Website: crate-barrel
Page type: payment
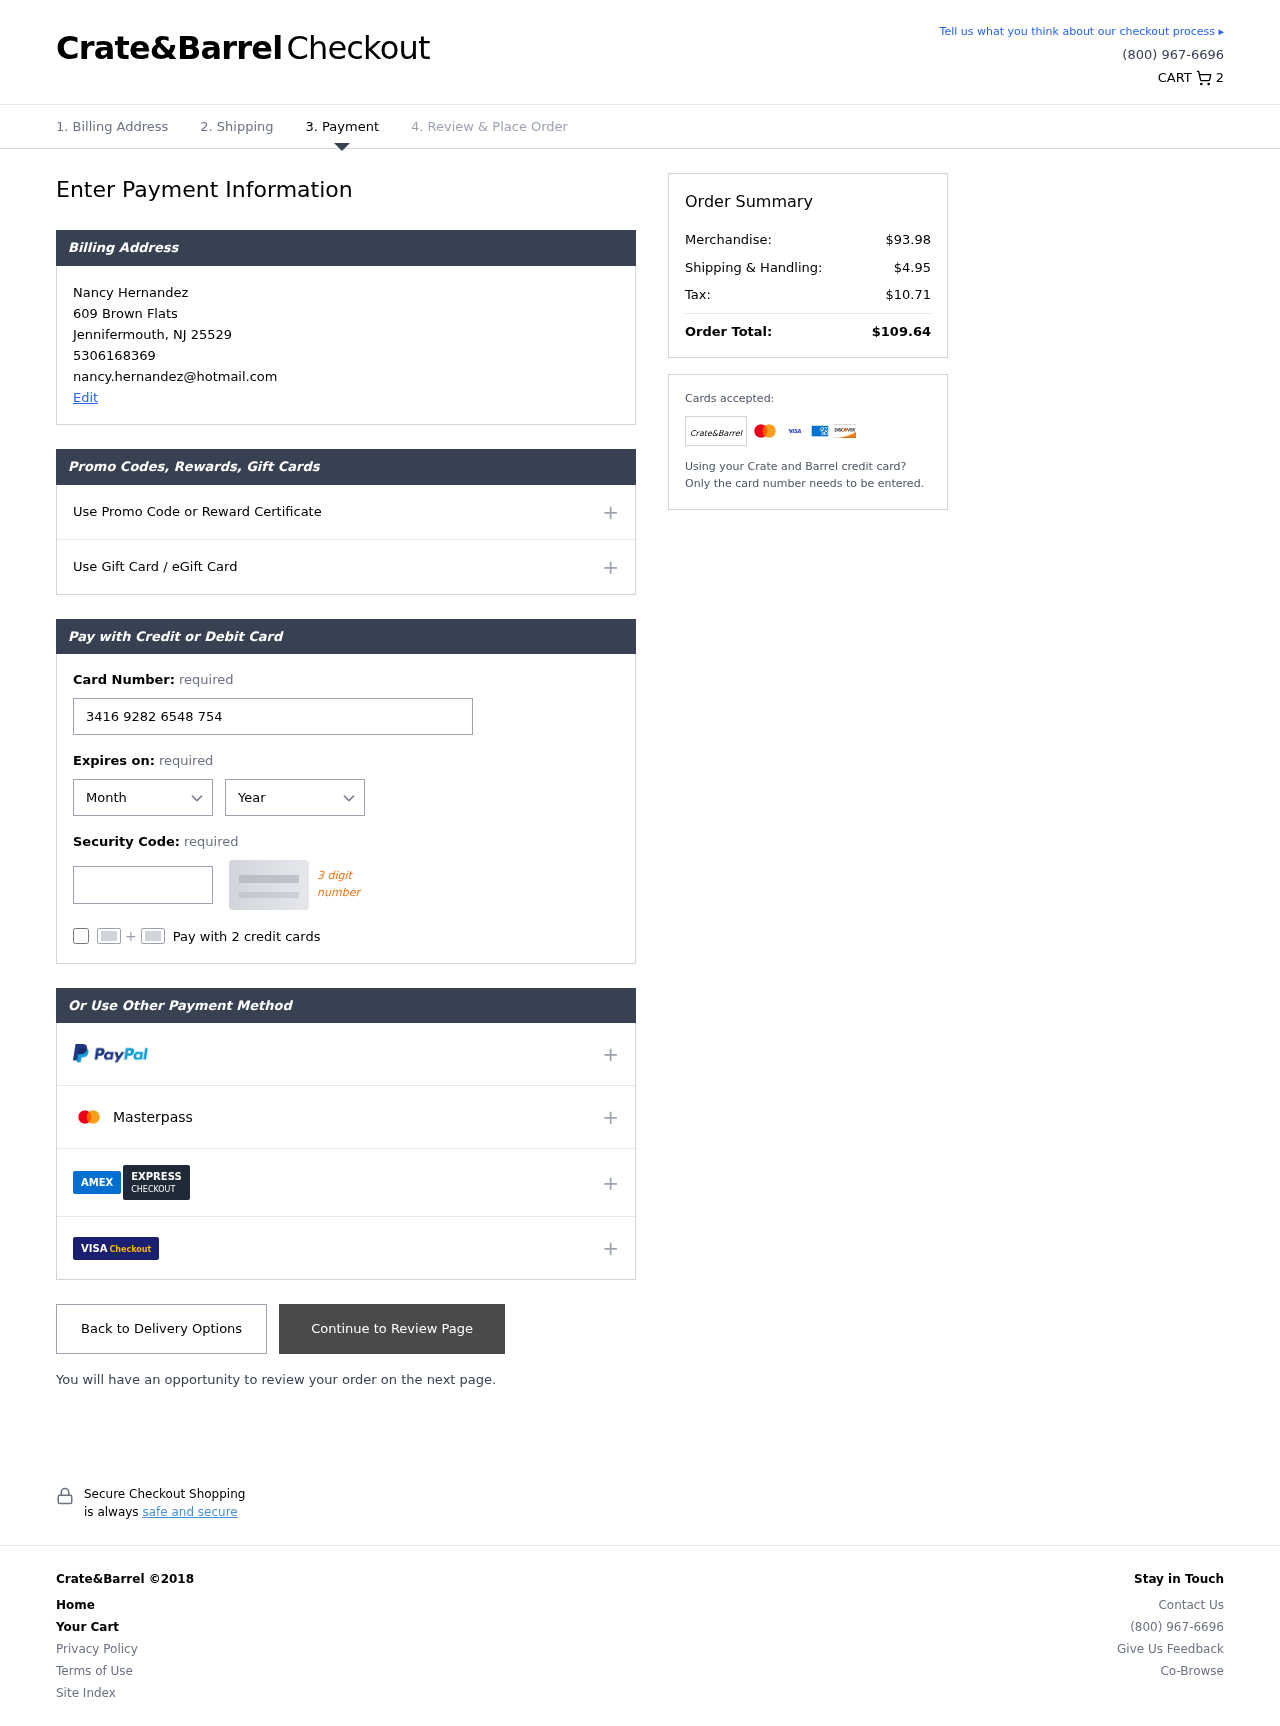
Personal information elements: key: PII_CARD_CVV
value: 2631
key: PII_CARD_EXPIRY_MONTH
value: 02
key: PII_CARD_EXPIRY_YEAR
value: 29
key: PII_CARD_NUMBER
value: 3416 9282 6548 754
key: PII_CITY
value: Jennifermouth
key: PII_EMAIL
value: nancy.hernandez@hotmail.com
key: PII_FULLNAME
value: Nancy Hernandez
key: PII_PHONE
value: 5306168369
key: PII_POSTCODE
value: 25529
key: PII_STATE_ABBR
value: NJ
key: PII_STREET
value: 609 Brown Flats
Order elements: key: ORDER_NUM_ITEMS
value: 2
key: ORDER_SUBTOTAL
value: $93.98
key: ORDER_SHIPPING_COST
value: $4.95
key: ORDER_TAX
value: $10.71
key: ORDER_TOTAL
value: $109.64